Question: I'm working on a program that utilizes <URL>.
This is fine and good for Windows and Mac, as I can just package the VLC Libraries for them in a zip file and output them to the user machine where appropriate.
The problem comes when I need to do this for Linux, because, dear god,

there are ELEVEN. SEPARATELY COMPILED. APPLICATIONS/LIBRARIES.
And some of them even have their own flavors. It's like the Baskin Robins of OS's (I knew there were a few but I've only really ever run Ubuntu so I was not prepared for this).
If I was a masochist I could totally make this work and end up with a gigantic jar with an absurdly huge number of zipped Linux libraries within it, but I really, reHEHEHEALLY do not want to do that.
So I figured that the best course of action to take would be to check if LibVLC is installed, and if it is, reference it directly, and if it isn't, install it at run time (before the library tries to load itself), or, heck, even at launch/install time for the Java program.
Is this possible? I know that on Ubuntu using the terminal it would be something similar to
'''
sudo apt-get install vlc
'''
and there's probably 15 different flavors of that, which is fine, I can deal with that, but is it possible to do that from within a running Java application (and wait until it's finished before moving on), and if so, how can I go about doing that, and if not, how hosed am I?
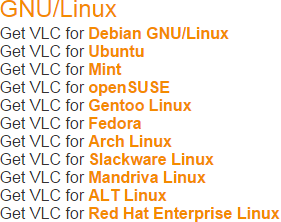
Answer: To detect if LibVLC is already installed it's possible to do that in pure Java simply by searching the file-system using Java File IO. The idea is you'd look for "libvlc.so.*" in "/usr/lib" and/or other "well-known" locations.
vlcj provides a 'NativeDiscovery' class that will do this for you:
'''
boolean foundLibVLC = new NativeDiscovery().discover();
'''
You can find Javadoc <URL>.
You could then throw up a dialog box to prompt the user to install vlc using their package manager.
Or you could detect the OS by using Java File IO to read "/etc/issue" and if it were Ubuntu you could launch a process to run "apt-get install", or a different package manager for a different distro. I've used <URL> to do this sort of thing before.
There's simply no universal package manager you can assume across the different distros.
I know it's not ideal, but this is what I do for my projects.
To be fair, if you're targetting users on Linux you're likely to be targetting more technically savvy users than most and they would likely have no problems installing other software.
A further option I suppose is to ship the VLC source code with your project and have your installer build VLC. It takes a while to build VLC from scratch though, and there are lot of third party library dependencies that must be installed first.
I suppose on Linux, the 'correct' thing to do is to create a distro package (like a .deb or .rpm or something), declare a dependency on VLC, Java and JNA and do it that way.